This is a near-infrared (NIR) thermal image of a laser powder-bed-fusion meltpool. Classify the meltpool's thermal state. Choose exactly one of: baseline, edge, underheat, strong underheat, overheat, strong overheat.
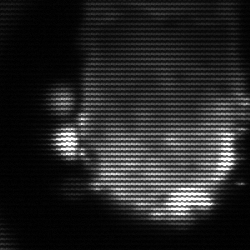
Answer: baseline